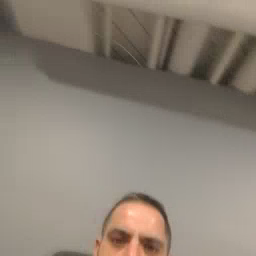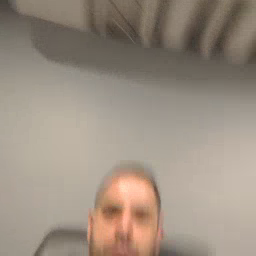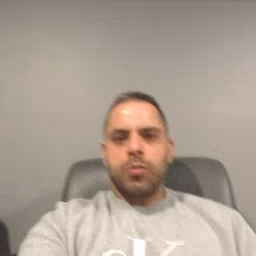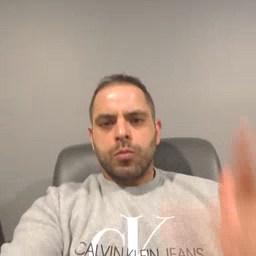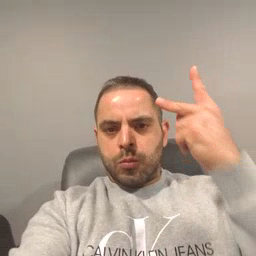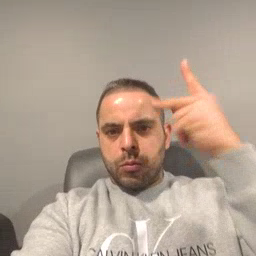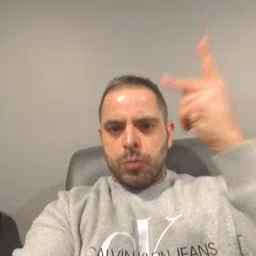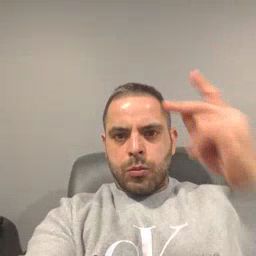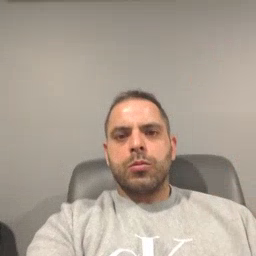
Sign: penny